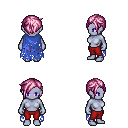
a pixel art fantasy rpg character, female body template, dark elf, purple skin, blue tattered cape, red pants, pink pixie cut hairstyle, four views (front, back, left, right), 2x2 character sprite sheet, small pixel art, hard edges, no anti-aliasing